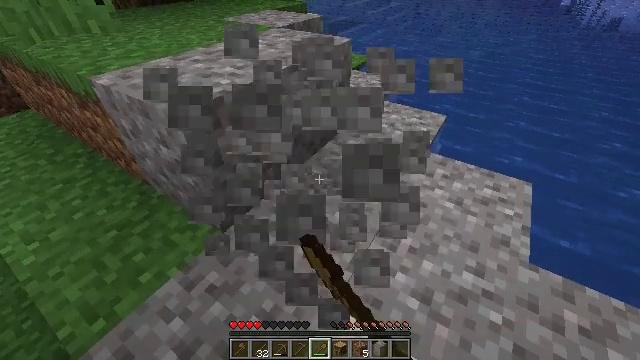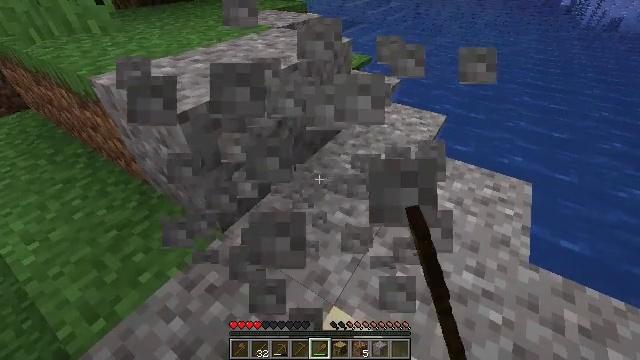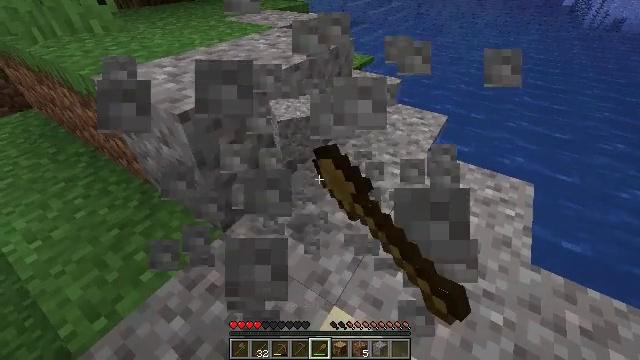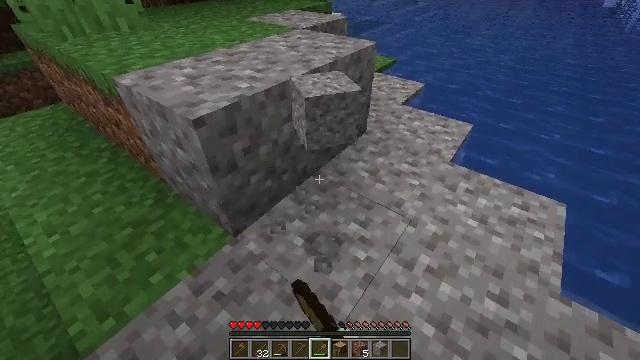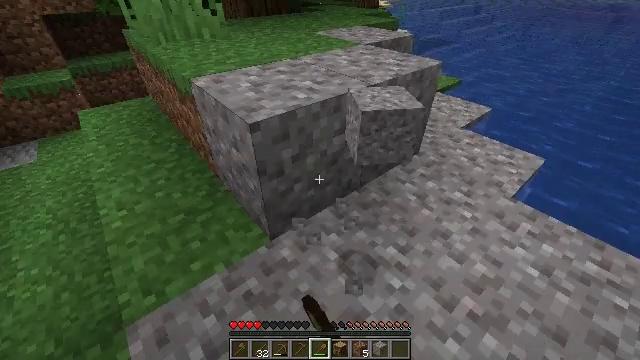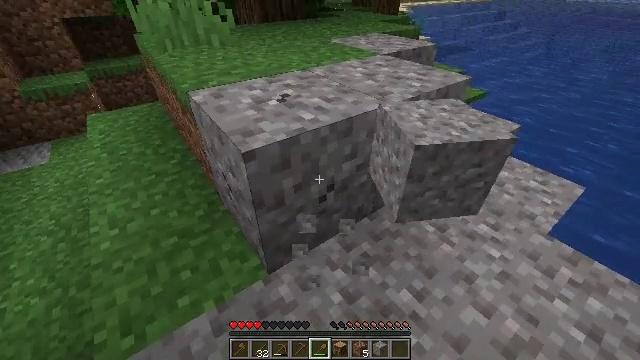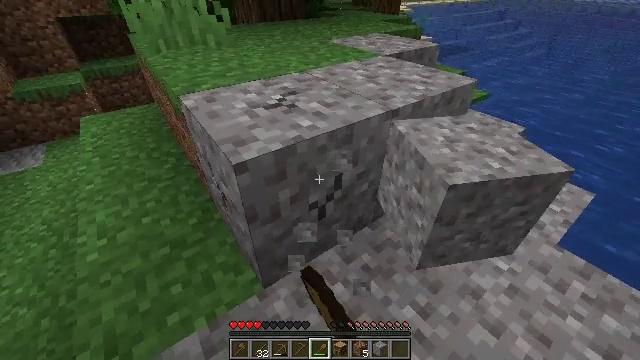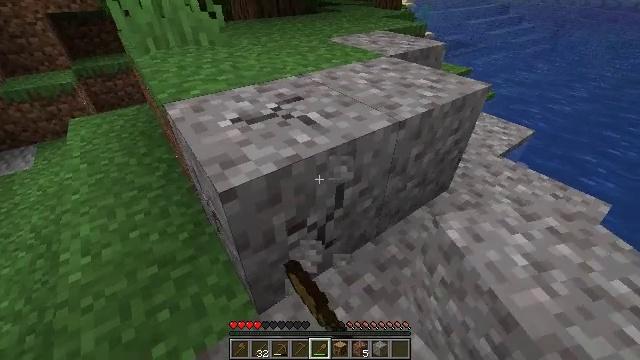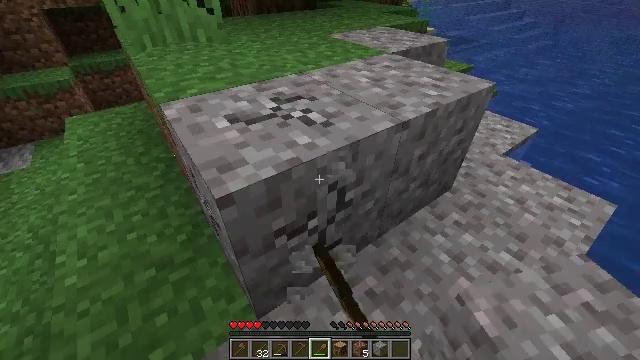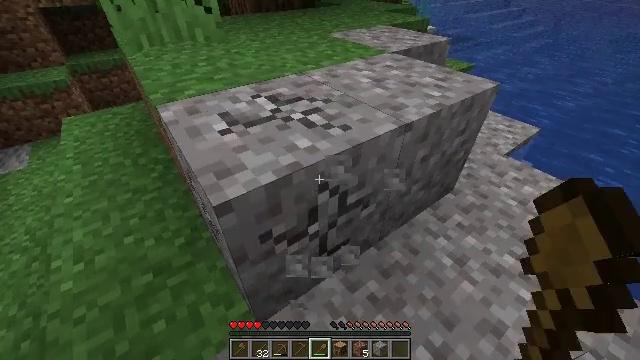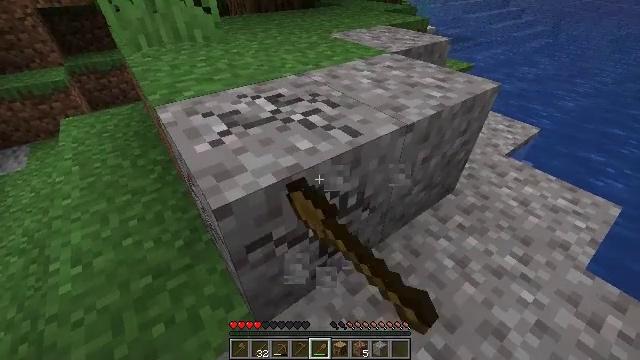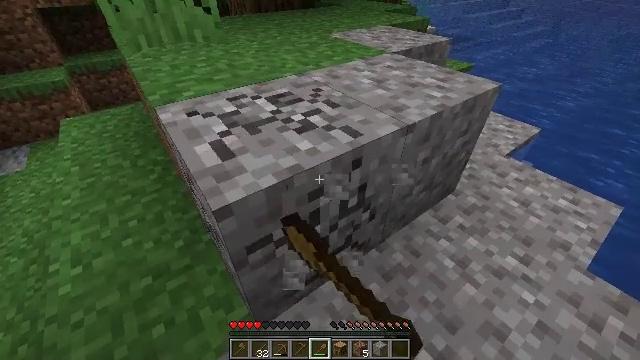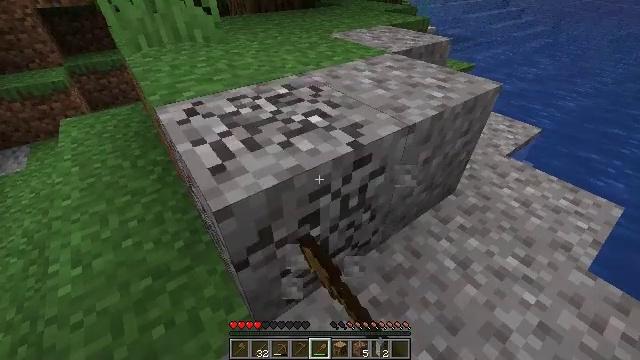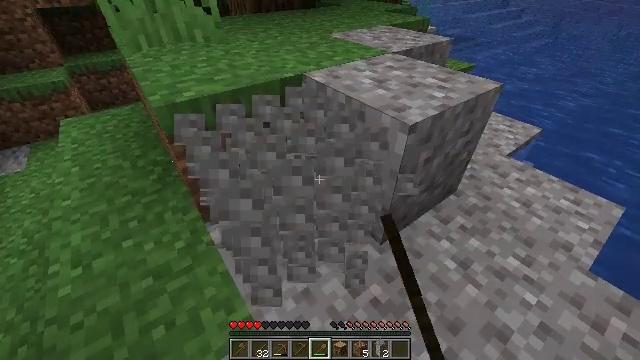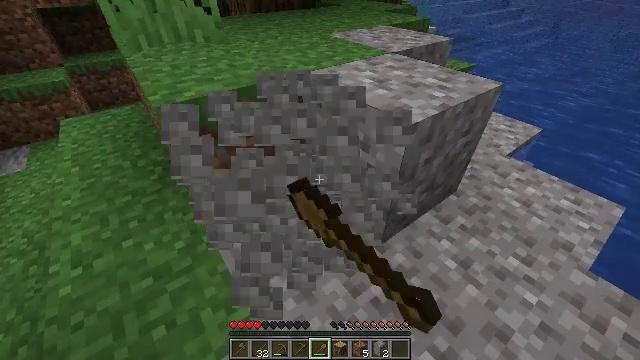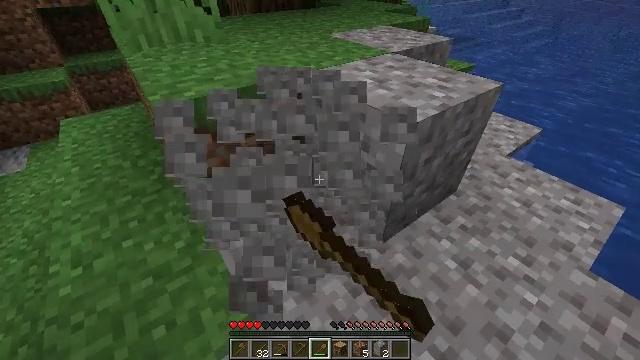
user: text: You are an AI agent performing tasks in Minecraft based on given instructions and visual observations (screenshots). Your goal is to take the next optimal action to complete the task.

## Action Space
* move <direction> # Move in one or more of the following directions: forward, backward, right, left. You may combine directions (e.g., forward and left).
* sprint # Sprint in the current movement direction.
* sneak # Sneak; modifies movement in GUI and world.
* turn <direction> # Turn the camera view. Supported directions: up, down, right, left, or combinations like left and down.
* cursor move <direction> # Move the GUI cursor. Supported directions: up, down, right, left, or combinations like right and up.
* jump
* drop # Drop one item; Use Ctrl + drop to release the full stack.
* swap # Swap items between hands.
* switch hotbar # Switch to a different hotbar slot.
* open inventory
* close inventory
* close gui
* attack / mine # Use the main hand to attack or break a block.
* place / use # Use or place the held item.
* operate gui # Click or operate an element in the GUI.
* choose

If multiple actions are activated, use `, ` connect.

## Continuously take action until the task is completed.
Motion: motion action
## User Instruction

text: Mine gravel from the ground.
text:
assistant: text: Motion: attack / mine
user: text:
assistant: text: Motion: attack / mine
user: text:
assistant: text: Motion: move forward, turn left, attack / mine
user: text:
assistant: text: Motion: move forward, turn left and up, attack / mine
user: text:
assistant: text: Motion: move forward, turn left, attack / mine
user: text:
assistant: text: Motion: move forward, attack / mine
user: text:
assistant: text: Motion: attack / mine
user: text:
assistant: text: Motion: attack / mine
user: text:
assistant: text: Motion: attack / mine
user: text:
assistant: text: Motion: attack / mine
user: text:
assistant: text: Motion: attack / mine
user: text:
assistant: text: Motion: attack / mine
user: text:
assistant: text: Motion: attack / mine
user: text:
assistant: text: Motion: attack / mine
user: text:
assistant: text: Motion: attack / mine
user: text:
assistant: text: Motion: attack / mine
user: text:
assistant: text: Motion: attack / mine
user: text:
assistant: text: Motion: move forward, turn right, attack / mine
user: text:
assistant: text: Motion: move forward, turn right, attack / mine
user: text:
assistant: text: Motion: move forward, turn right, attack / mine
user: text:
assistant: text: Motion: turn right, attack / mine
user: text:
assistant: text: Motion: attack / mine
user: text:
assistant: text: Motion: attack / mine
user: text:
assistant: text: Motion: attack / mine
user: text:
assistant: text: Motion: attack / mine
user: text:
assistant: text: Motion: attack / mine
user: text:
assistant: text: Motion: attack / mine
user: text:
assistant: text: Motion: attack / mine
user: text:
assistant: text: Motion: attack / mine
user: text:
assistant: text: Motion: attack / mine